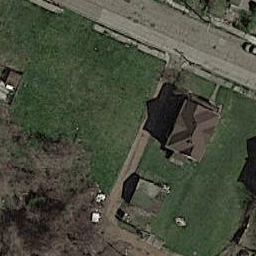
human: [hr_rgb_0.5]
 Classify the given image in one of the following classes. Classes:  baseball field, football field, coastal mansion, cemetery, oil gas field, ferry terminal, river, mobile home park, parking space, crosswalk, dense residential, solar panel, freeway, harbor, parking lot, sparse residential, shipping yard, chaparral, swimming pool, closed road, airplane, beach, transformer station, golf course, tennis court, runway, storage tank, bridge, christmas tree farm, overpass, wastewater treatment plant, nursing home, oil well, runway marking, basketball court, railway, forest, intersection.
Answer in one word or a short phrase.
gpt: sparse residential